【题型】填空题　【知识点】平面几何　【难度】medium
小明同学在一次数学课外兴趣小组活动中，探究知函数\\
$f(x)=\sqrt{12-2x}+\sqrt{12+x}$在$-12\leq x\leq -6$上单调递增，在$-6\leq x\leq 6$上单调递减.\\
于是小明进一步探究求解以下问题：\\
法国著名的军事学家拿破仑$\cdot$波拿巴最早提出的一个几何定理：“以任意三角形的三条边为边向外构造三个等边\\
三角形，则这三个三角形的外接圆圆心恰为另一个等边三角形的顶点”.\\
在三角形$ABC$中，角$A=60^\circ$，以$AB$、$BC$、$AC$为边向外作三个等边三角形，其外接圆圆心依次为$O_1$、$O_2$、$O_3$，\\
若三角形$O_1O_2O_3$的面积为$\sqrt{3}$，则三角形$ABC$的周长最小值为\underline{\qquad\qquad\qquad}.
【解答】
\noindent \textbf{【答案】}6\\
\noindent \textbf{【分析】}设$\triangle ABC$角$A$，$B$，$C$所对边长分别为$a$，$b$，$c$，将$AO_1,AO_3$分别用$c,b$表示，由$\triangle O_1O_2O_3$面积为$\sqrt{3}$\\
求$O_1O_3=2$，在$\triangle AO_1O_3$中，由余弦定理可得$b^2+c^2+bc=12$，进而可得$a+b+c=\sqrt{12-2bc}+\sqrt{12+bc}$，\\
$0<bc\leq 4$，根据已知条件结合$f(x)$的单调性，可求得结果.\\
\noindent \textbf{【详解】}如图，设$\triangle ABC$角$A$，$B$，$C$所对边长分别为$a$，$b$，$c$，$\triangle ABC'$，$\triangle CAB'$，$\triangle BCA'$都是正三角形，\\
在$\triangle AO_1B$中，$\angle AO_1B=120^\circ$，$\angle O_1AB=\angle O_1BA=30^\circ$，可得$AO_1=\dfrac{\sqrt{3}}{3}AB=\dfrac{\sqrt{3}}{3}c$，\\
同理$AO_3=\dfrac{\sqrt{3}}{3}b$，在正三角形$O_1O_2O_3$中，面积为$S=\dfrac{\sqrt{3}}{4}O_1O_3^2=\sqrt{3}$，\\
解得$O_1O_3=2$，又$\angle BAC=60^\circ$，可得$\angle O_1AO_3=120^\circ$，\\
在$\triangle AO_1O_3$中，$O_1O_3^2=AO_1^2+AO_3^2-2AO_1\cdot AO_3\cdot \cos120^\circ$，即$b^2+c^2+bc=12$，
\noindent 在$\triangle ABC$中，$a^2=b^2+c^2-2bc\cos\angle BAC$，则$a=\sqrt{b^2+c^2-bc}=\sqrt{12-2bc}$，\\
又$b+c=\sqrt{b^2+c^2+2bc}=\sqrt{12+bc}$，又$12=b^2+c^2+bc\geq 3bc$，得$0<bc\leq 4$，\\
$\therefore a+b+c=\sqrt{12-2bc}+\sqrt{12+bc}$，$0<bc\leq 4$，令$x=bc$，$x\in(0,4]$，\\
所以$a+b+c=f(x)=\sqrt{12-2x}+\sqrt{12+x}$，由题$f(x)$在$(0,4]$上单调递减，\\
所以当$x=4$，即$bc=4$时，$\triangle ABC$的周长最小，最小值为$f(4)=6$.\\
故答案为：6.

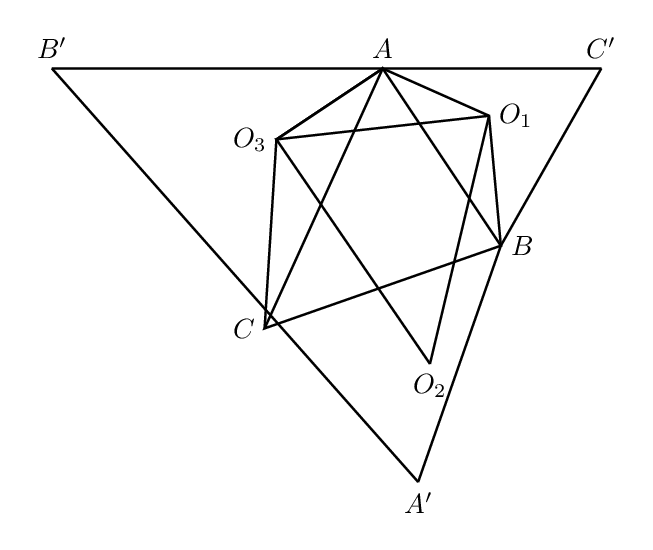